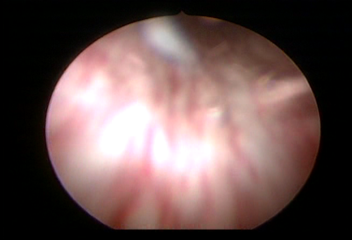
Modality: WLC
Class: Normal mucosa
Bladder cancer association: No